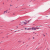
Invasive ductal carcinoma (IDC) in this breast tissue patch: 0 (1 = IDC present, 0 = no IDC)